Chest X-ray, PA view. Patient: 48 years old, sex F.
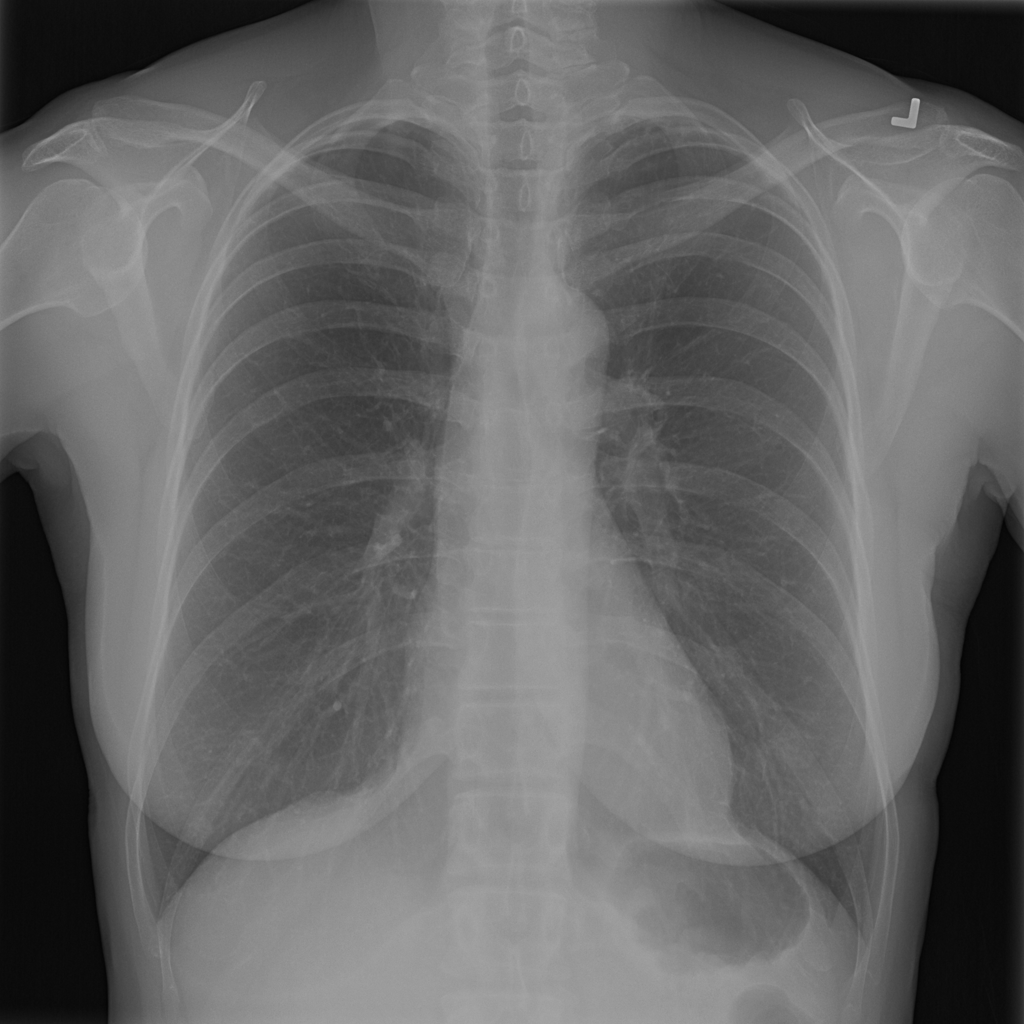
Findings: No Finding